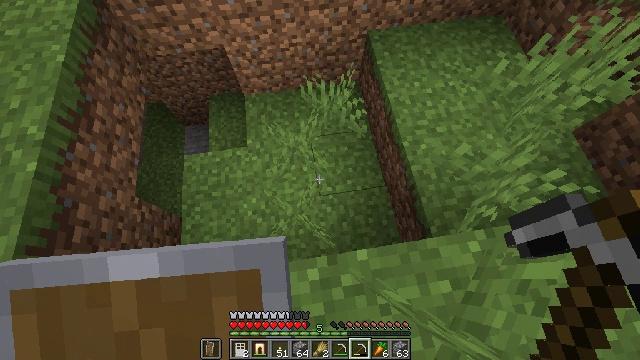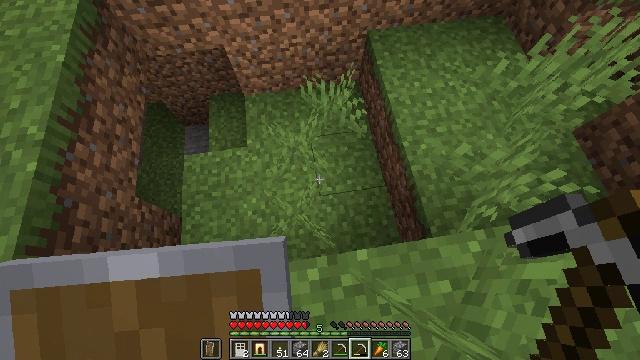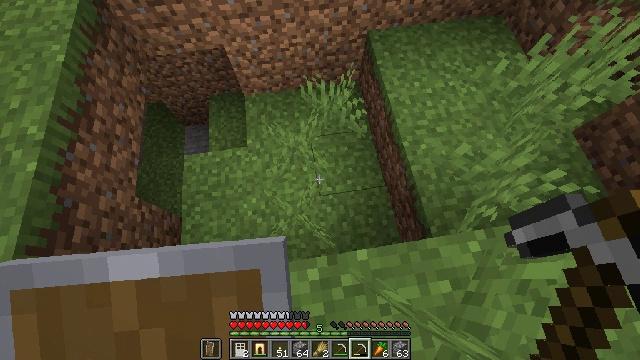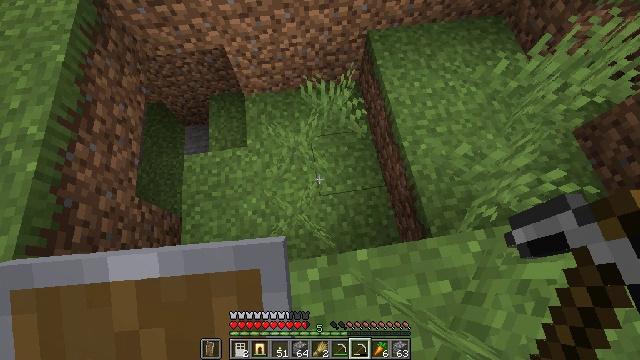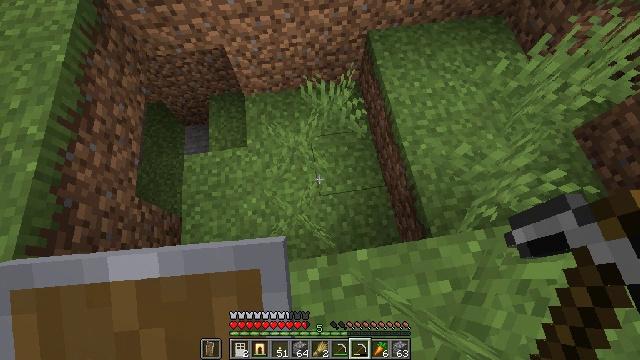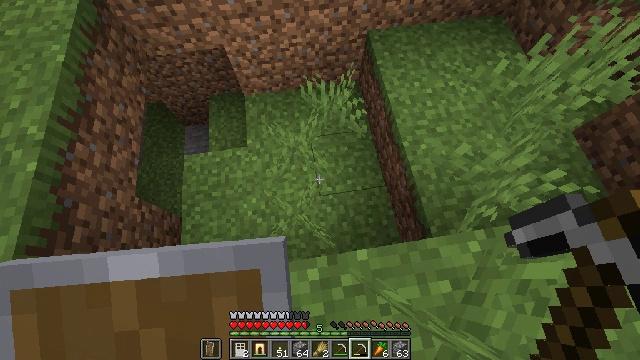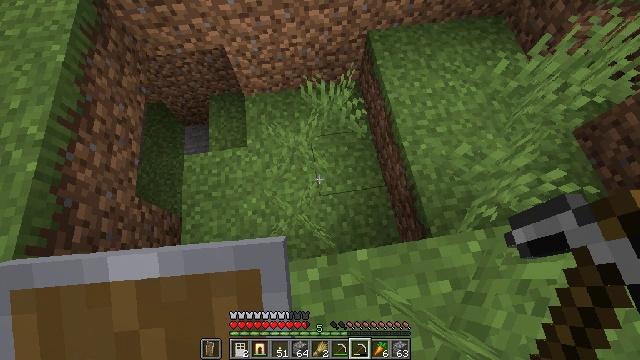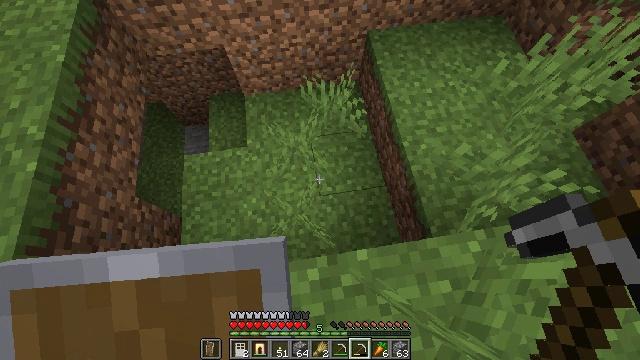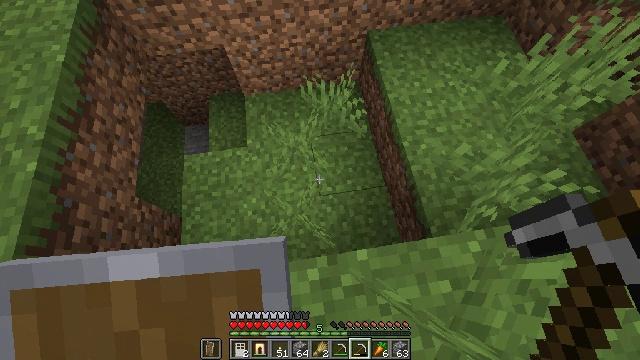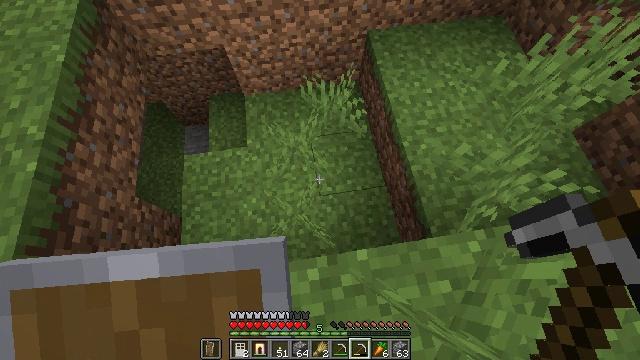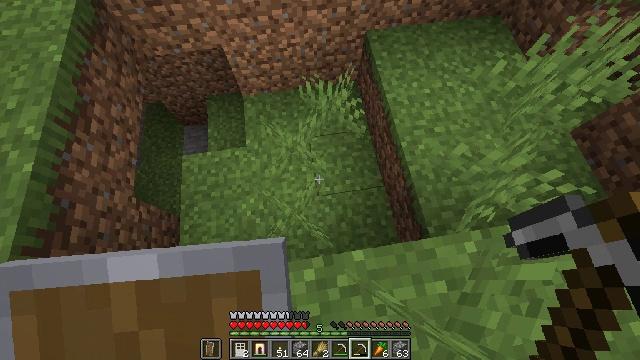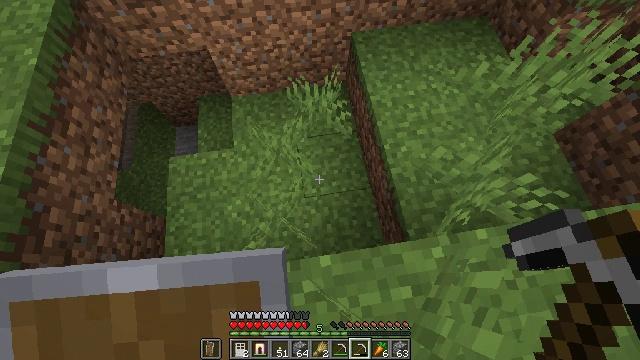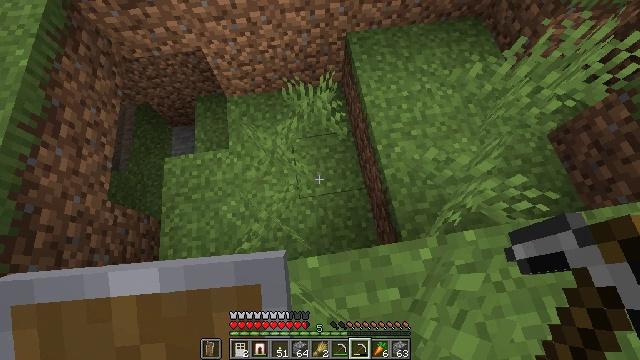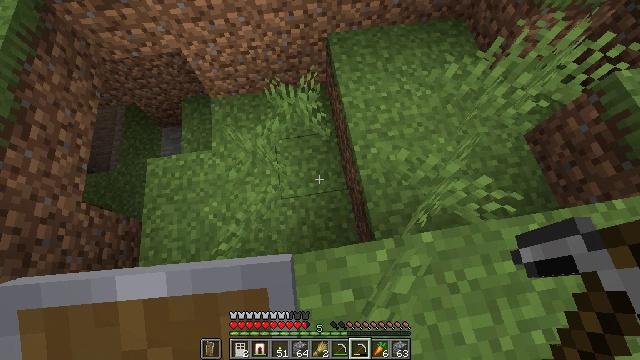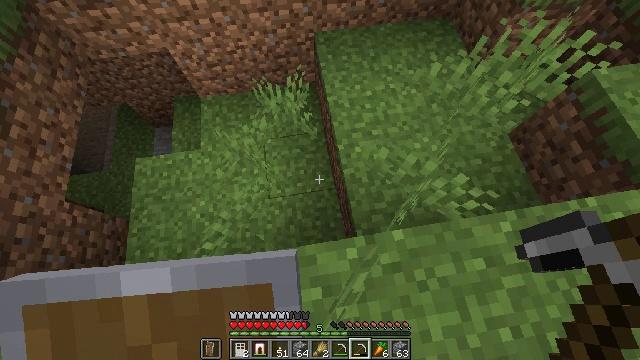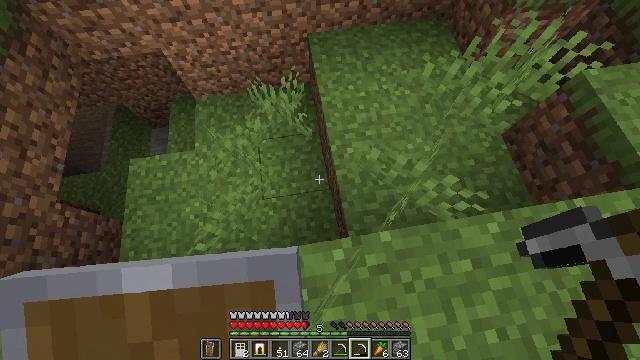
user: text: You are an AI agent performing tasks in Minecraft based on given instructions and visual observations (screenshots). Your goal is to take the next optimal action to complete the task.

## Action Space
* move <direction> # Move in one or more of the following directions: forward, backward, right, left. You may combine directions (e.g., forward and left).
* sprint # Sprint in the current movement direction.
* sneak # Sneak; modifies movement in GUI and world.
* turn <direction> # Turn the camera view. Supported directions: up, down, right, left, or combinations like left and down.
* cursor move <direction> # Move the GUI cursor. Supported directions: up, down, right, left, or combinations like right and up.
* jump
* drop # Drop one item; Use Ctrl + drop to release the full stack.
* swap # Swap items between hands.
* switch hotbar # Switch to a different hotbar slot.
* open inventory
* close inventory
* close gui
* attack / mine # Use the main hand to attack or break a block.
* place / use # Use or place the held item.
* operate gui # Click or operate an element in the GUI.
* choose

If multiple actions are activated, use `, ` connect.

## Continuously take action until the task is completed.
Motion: motion action
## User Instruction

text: Attack the white bed to collect it.
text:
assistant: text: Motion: no_op
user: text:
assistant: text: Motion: no_op
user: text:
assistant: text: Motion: no_op
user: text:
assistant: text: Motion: no_op
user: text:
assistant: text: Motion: no_op
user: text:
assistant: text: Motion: no_op
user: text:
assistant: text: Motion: no_op
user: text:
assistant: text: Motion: no_op
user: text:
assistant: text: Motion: no_op
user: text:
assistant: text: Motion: move right
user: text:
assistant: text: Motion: move right
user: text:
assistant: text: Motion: move right
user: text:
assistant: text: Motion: move right
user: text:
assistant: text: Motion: move right
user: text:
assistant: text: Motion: move forward and move right
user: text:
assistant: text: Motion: move forward and move right
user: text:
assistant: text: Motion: move forward and move right
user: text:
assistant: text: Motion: move forward and move right
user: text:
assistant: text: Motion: move forward
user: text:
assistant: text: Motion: move forward
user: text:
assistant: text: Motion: move forward
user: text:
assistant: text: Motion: move forward
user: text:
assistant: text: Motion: move forward, turn left
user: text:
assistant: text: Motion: move forward, turn left and up
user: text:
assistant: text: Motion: move forward, turn left and up
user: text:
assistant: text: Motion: move forward, turn left
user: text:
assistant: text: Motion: move forward, turn left and up
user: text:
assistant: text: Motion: move forward, turn left and up
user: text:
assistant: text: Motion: move forward, turn left and up
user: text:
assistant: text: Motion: move forward, turn left and up